Field crop: maize
Growth stage: 2
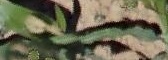
Species: maize